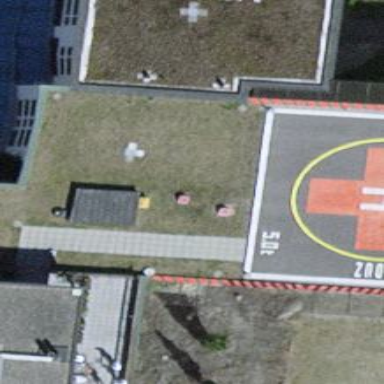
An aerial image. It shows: Image showing helipad at airport.